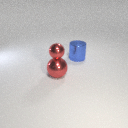
small red metal sphere above large red metal sphere